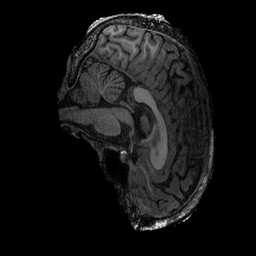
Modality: T1w
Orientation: sagittal
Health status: ill
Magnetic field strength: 3 T